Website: bh-photo
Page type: billing-address
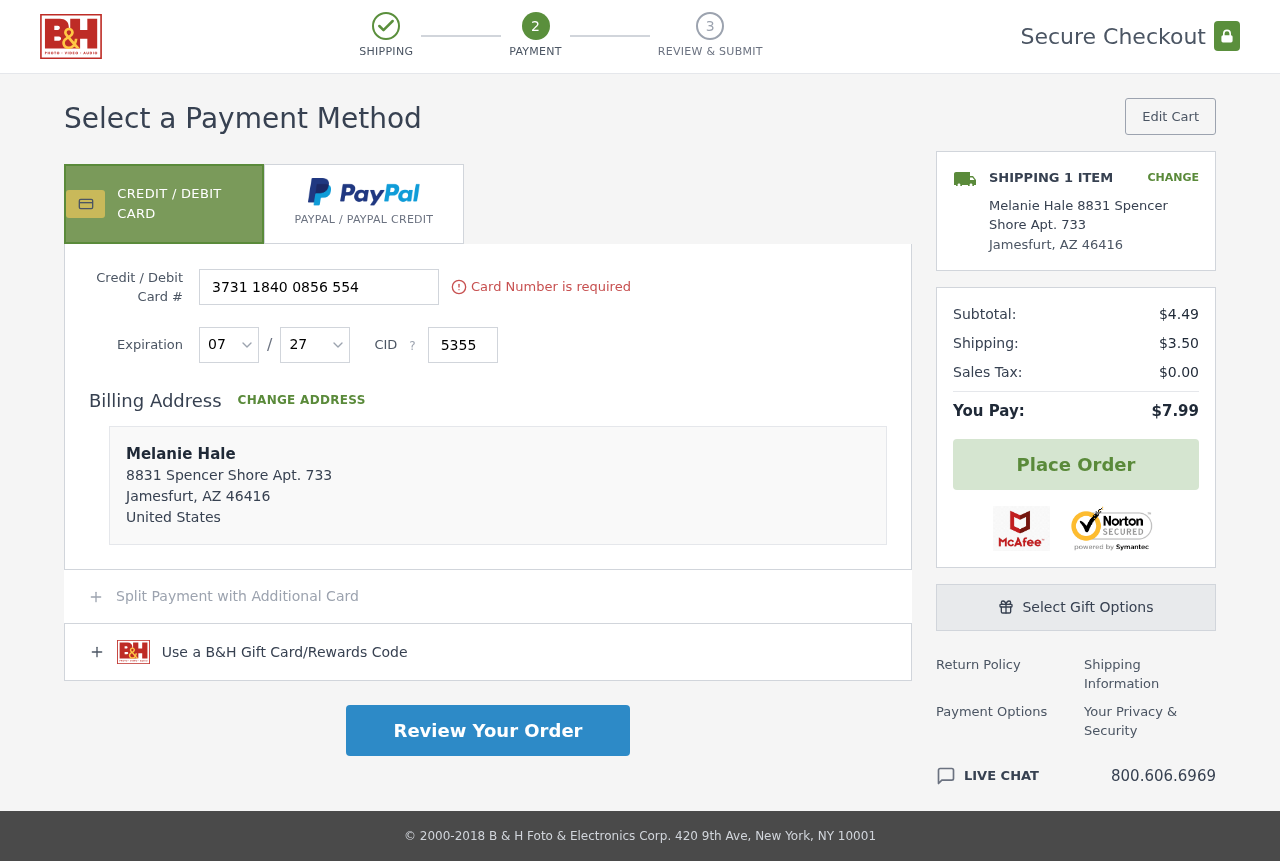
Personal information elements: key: PII_CARD_CVV
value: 5355
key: PII_CARD_EXPIRY_MONTH
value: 07
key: PII_CARD_EXPIRY_YEAR
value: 27
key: PII_CARD_NUMBER
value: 3731 1840 0856 554
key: PII_CITY
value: Jamesfurt
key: PII_COUNTRY
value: United States
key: PII_FULLNAME
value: Melanie Hale
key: PII_FULLNAME2
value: Melanie Hale
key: PII_POSTCODE
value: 46416
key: PII_STATE_ABBR
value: AZ
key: PII_STREET
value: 8831 Spencer Shore Apt. 733
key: PII_POSTCODE_FULL
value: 46416
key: PII_POSTCODE_NUMERIC
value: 46416
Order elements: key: ORDER_NUM_ITEMS
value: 1
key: ORDER_SUBTOTAL
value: $4.49
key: ORDER_SHIPPING_COST
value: $3.50
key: ORDER_TAX
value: $0.00
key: ORDER_TOTAL
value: $7.99